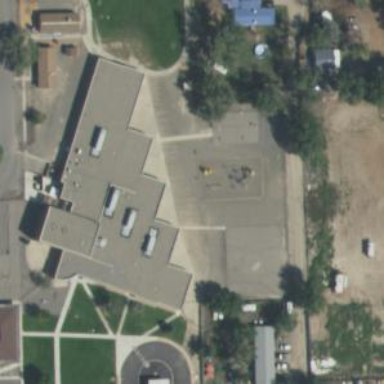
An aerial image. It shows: School.